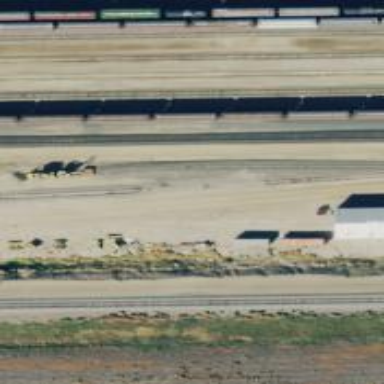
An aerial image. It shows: Railway siding for service.